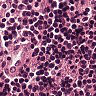
Metastatic tissue present: no